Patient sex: M
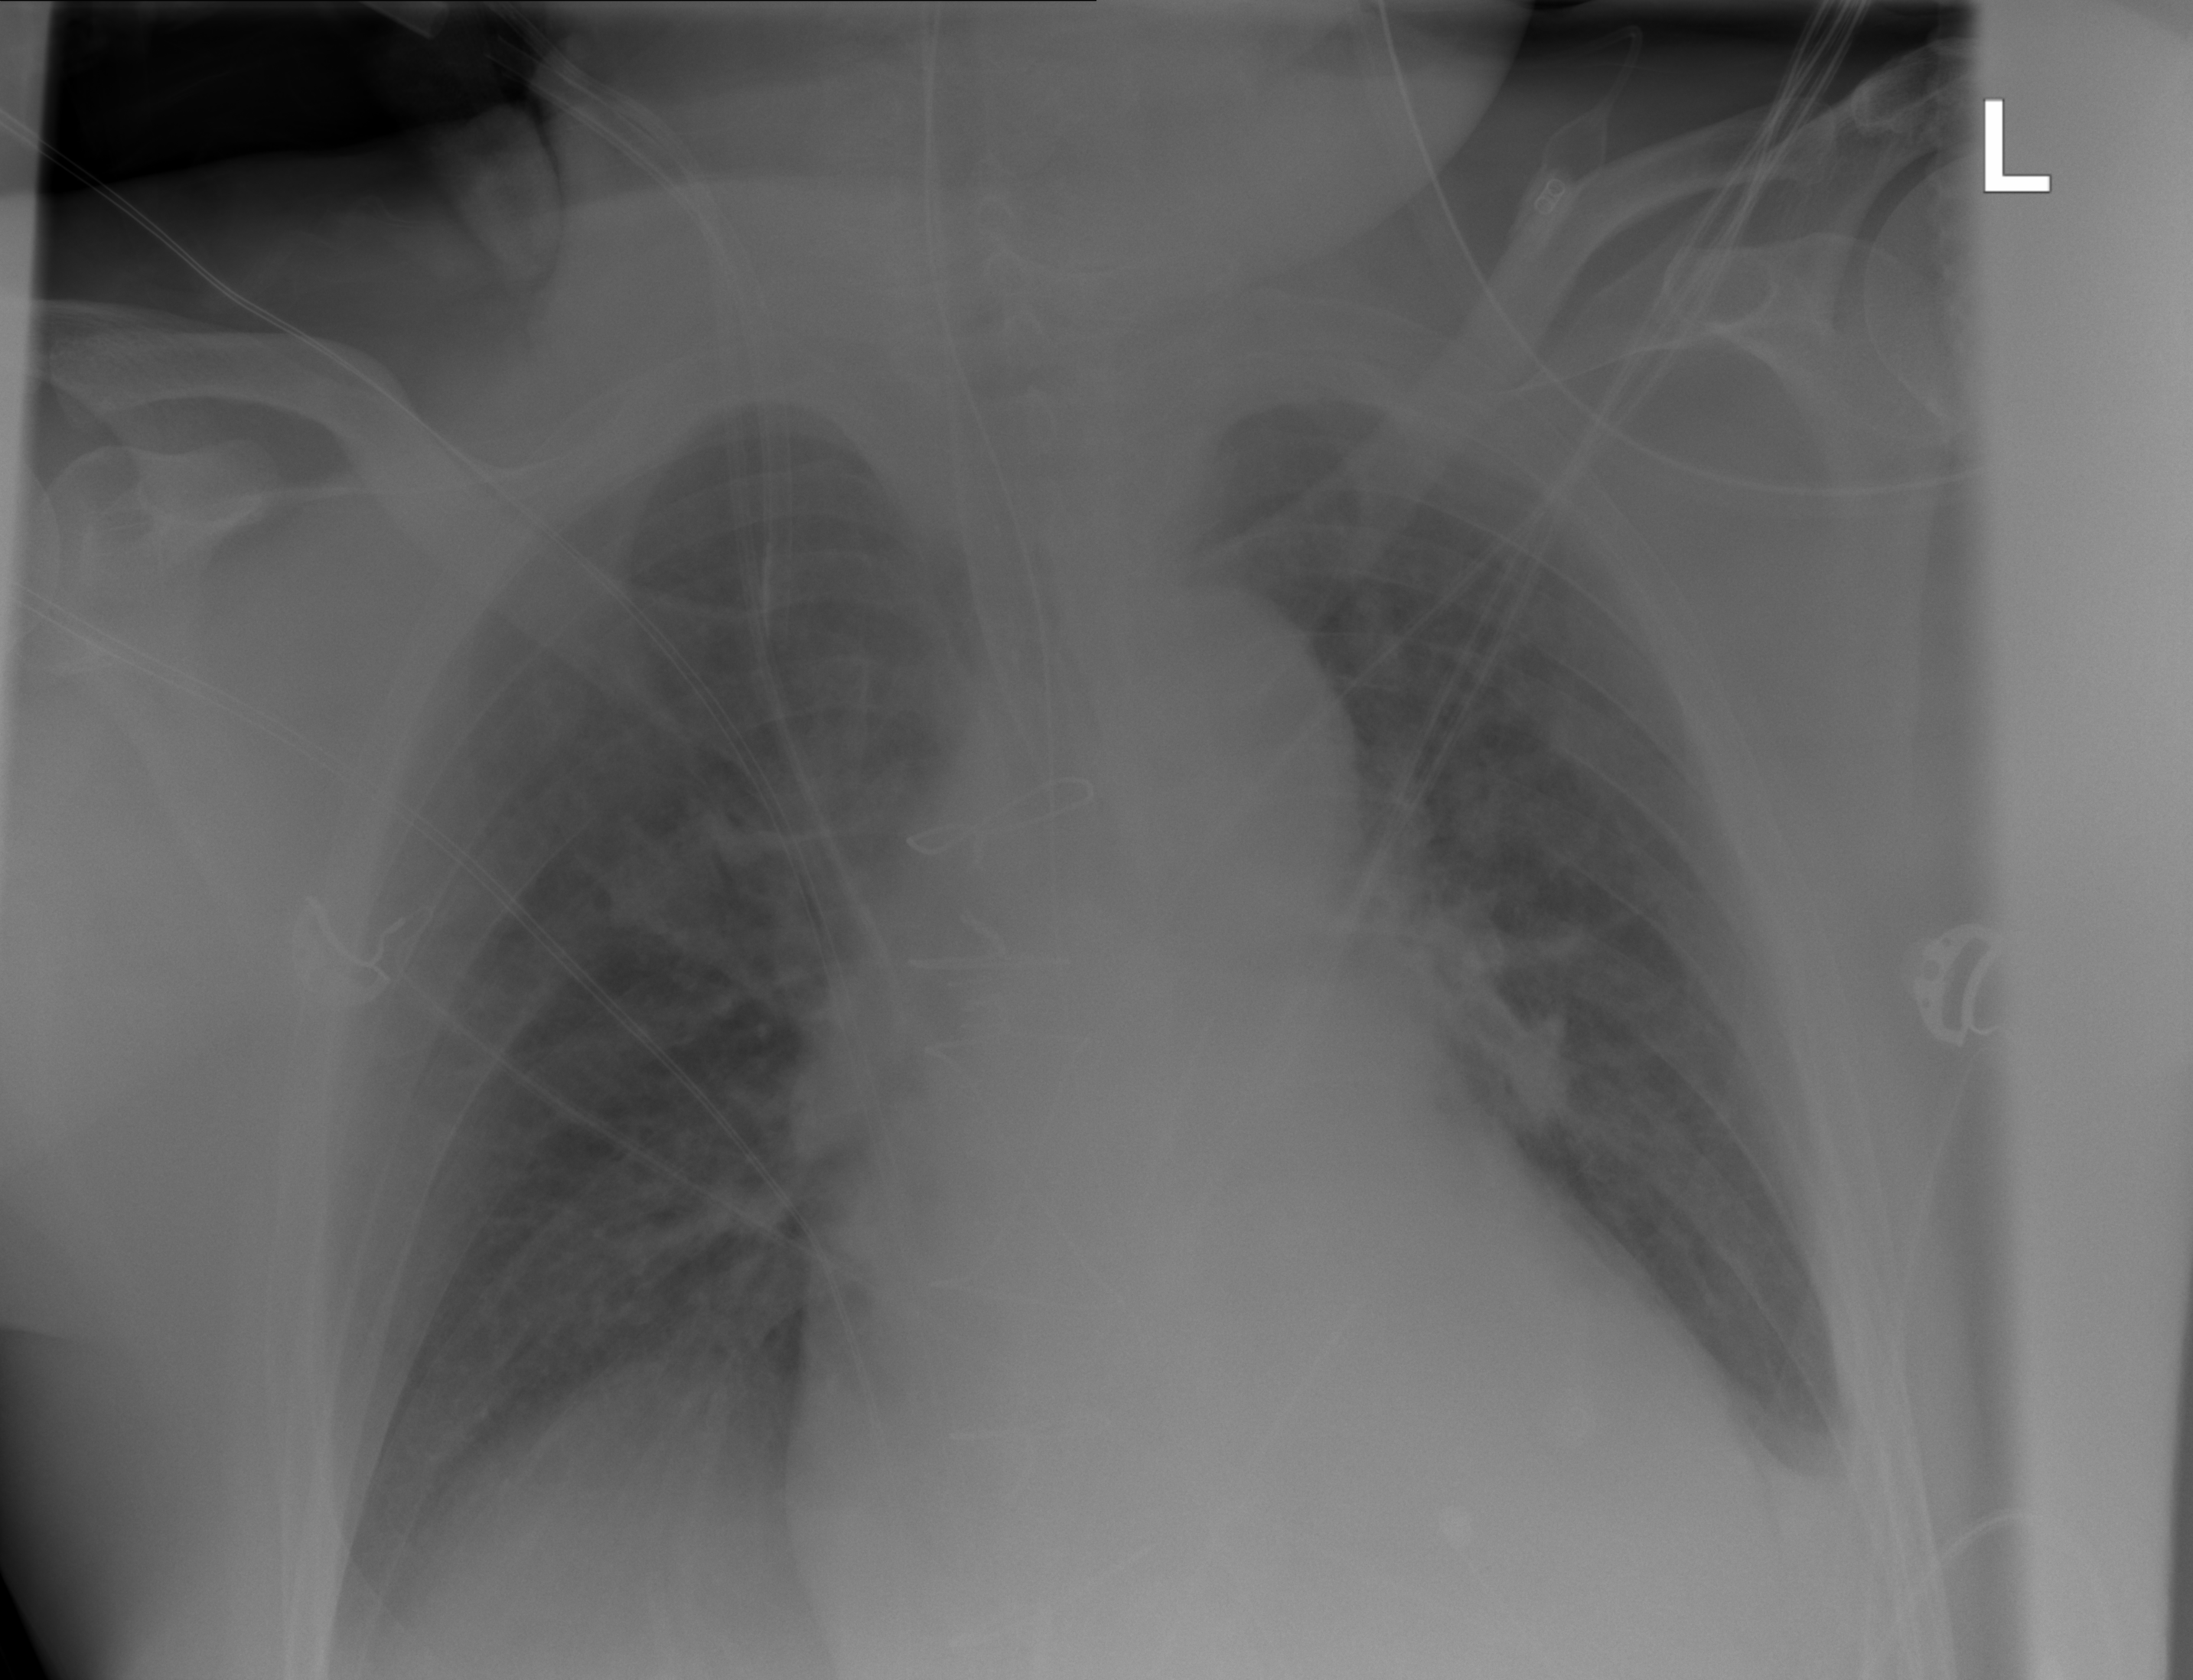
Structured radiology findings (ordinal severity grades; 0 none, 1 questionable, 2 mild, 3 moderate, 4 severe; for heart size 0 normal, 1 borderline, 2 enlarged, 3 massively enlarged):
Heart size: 2
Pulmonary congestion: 2
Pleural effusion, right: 2
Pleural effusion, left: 2
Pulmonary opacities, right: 0
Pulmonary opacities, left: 0
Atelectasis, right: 0
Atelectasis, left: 2